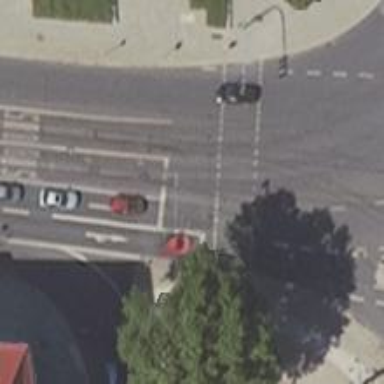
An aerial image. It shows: Railway crossing.